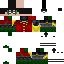
A male robot skin with dark skin, wearing brown helmet dressed in a red suit and red pants, featuring a closed mouth.